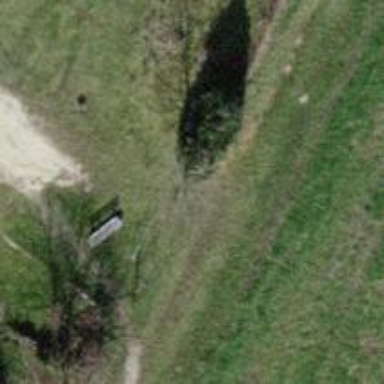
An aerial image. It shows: Bench.